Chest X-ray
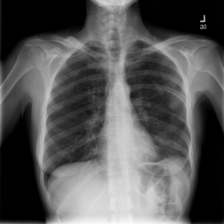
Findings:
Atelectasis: negative
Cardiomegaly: negative
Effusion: negative
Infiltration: negative
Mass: negative
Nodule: negative
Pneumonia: negative
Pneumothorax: negative
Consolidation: negative
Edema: negative
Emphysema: negative
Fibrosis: negative
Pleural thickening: negative
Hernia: negative